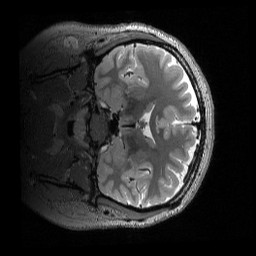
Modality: T2w
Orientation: coronal
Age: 35
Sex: female
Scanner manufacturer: siemens
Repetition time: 3.2 s